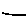
Label: line